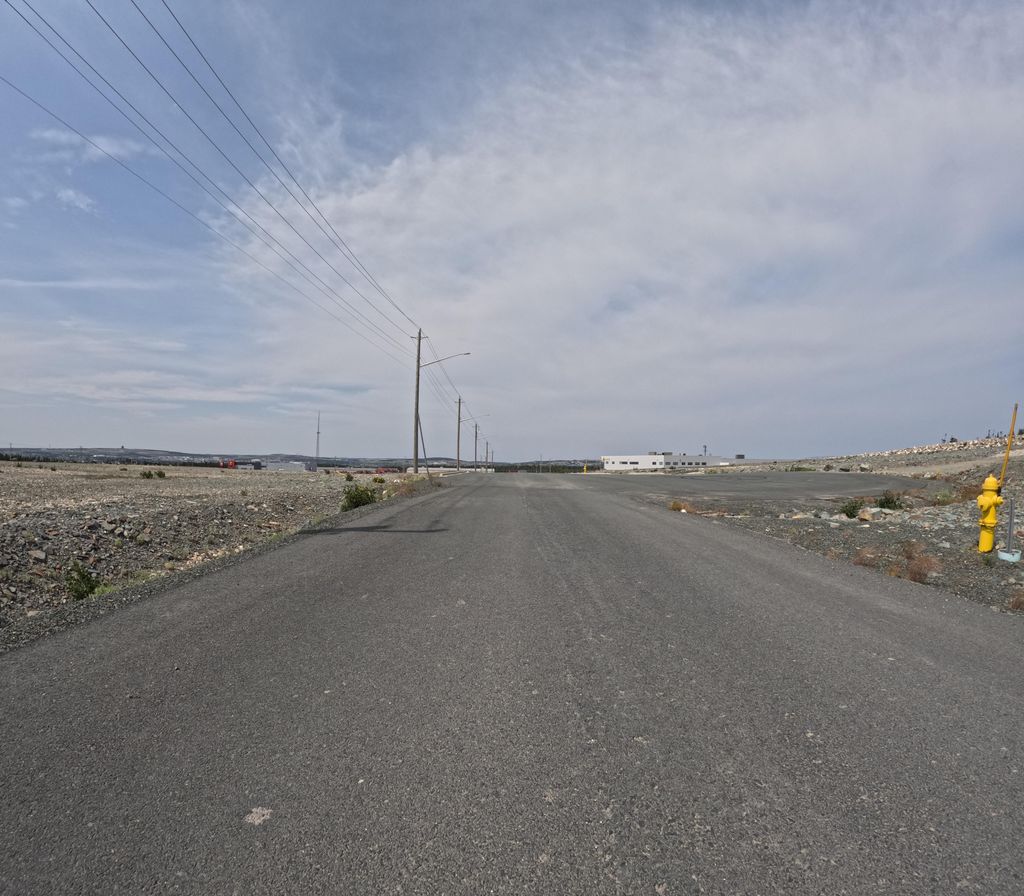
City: st_johns